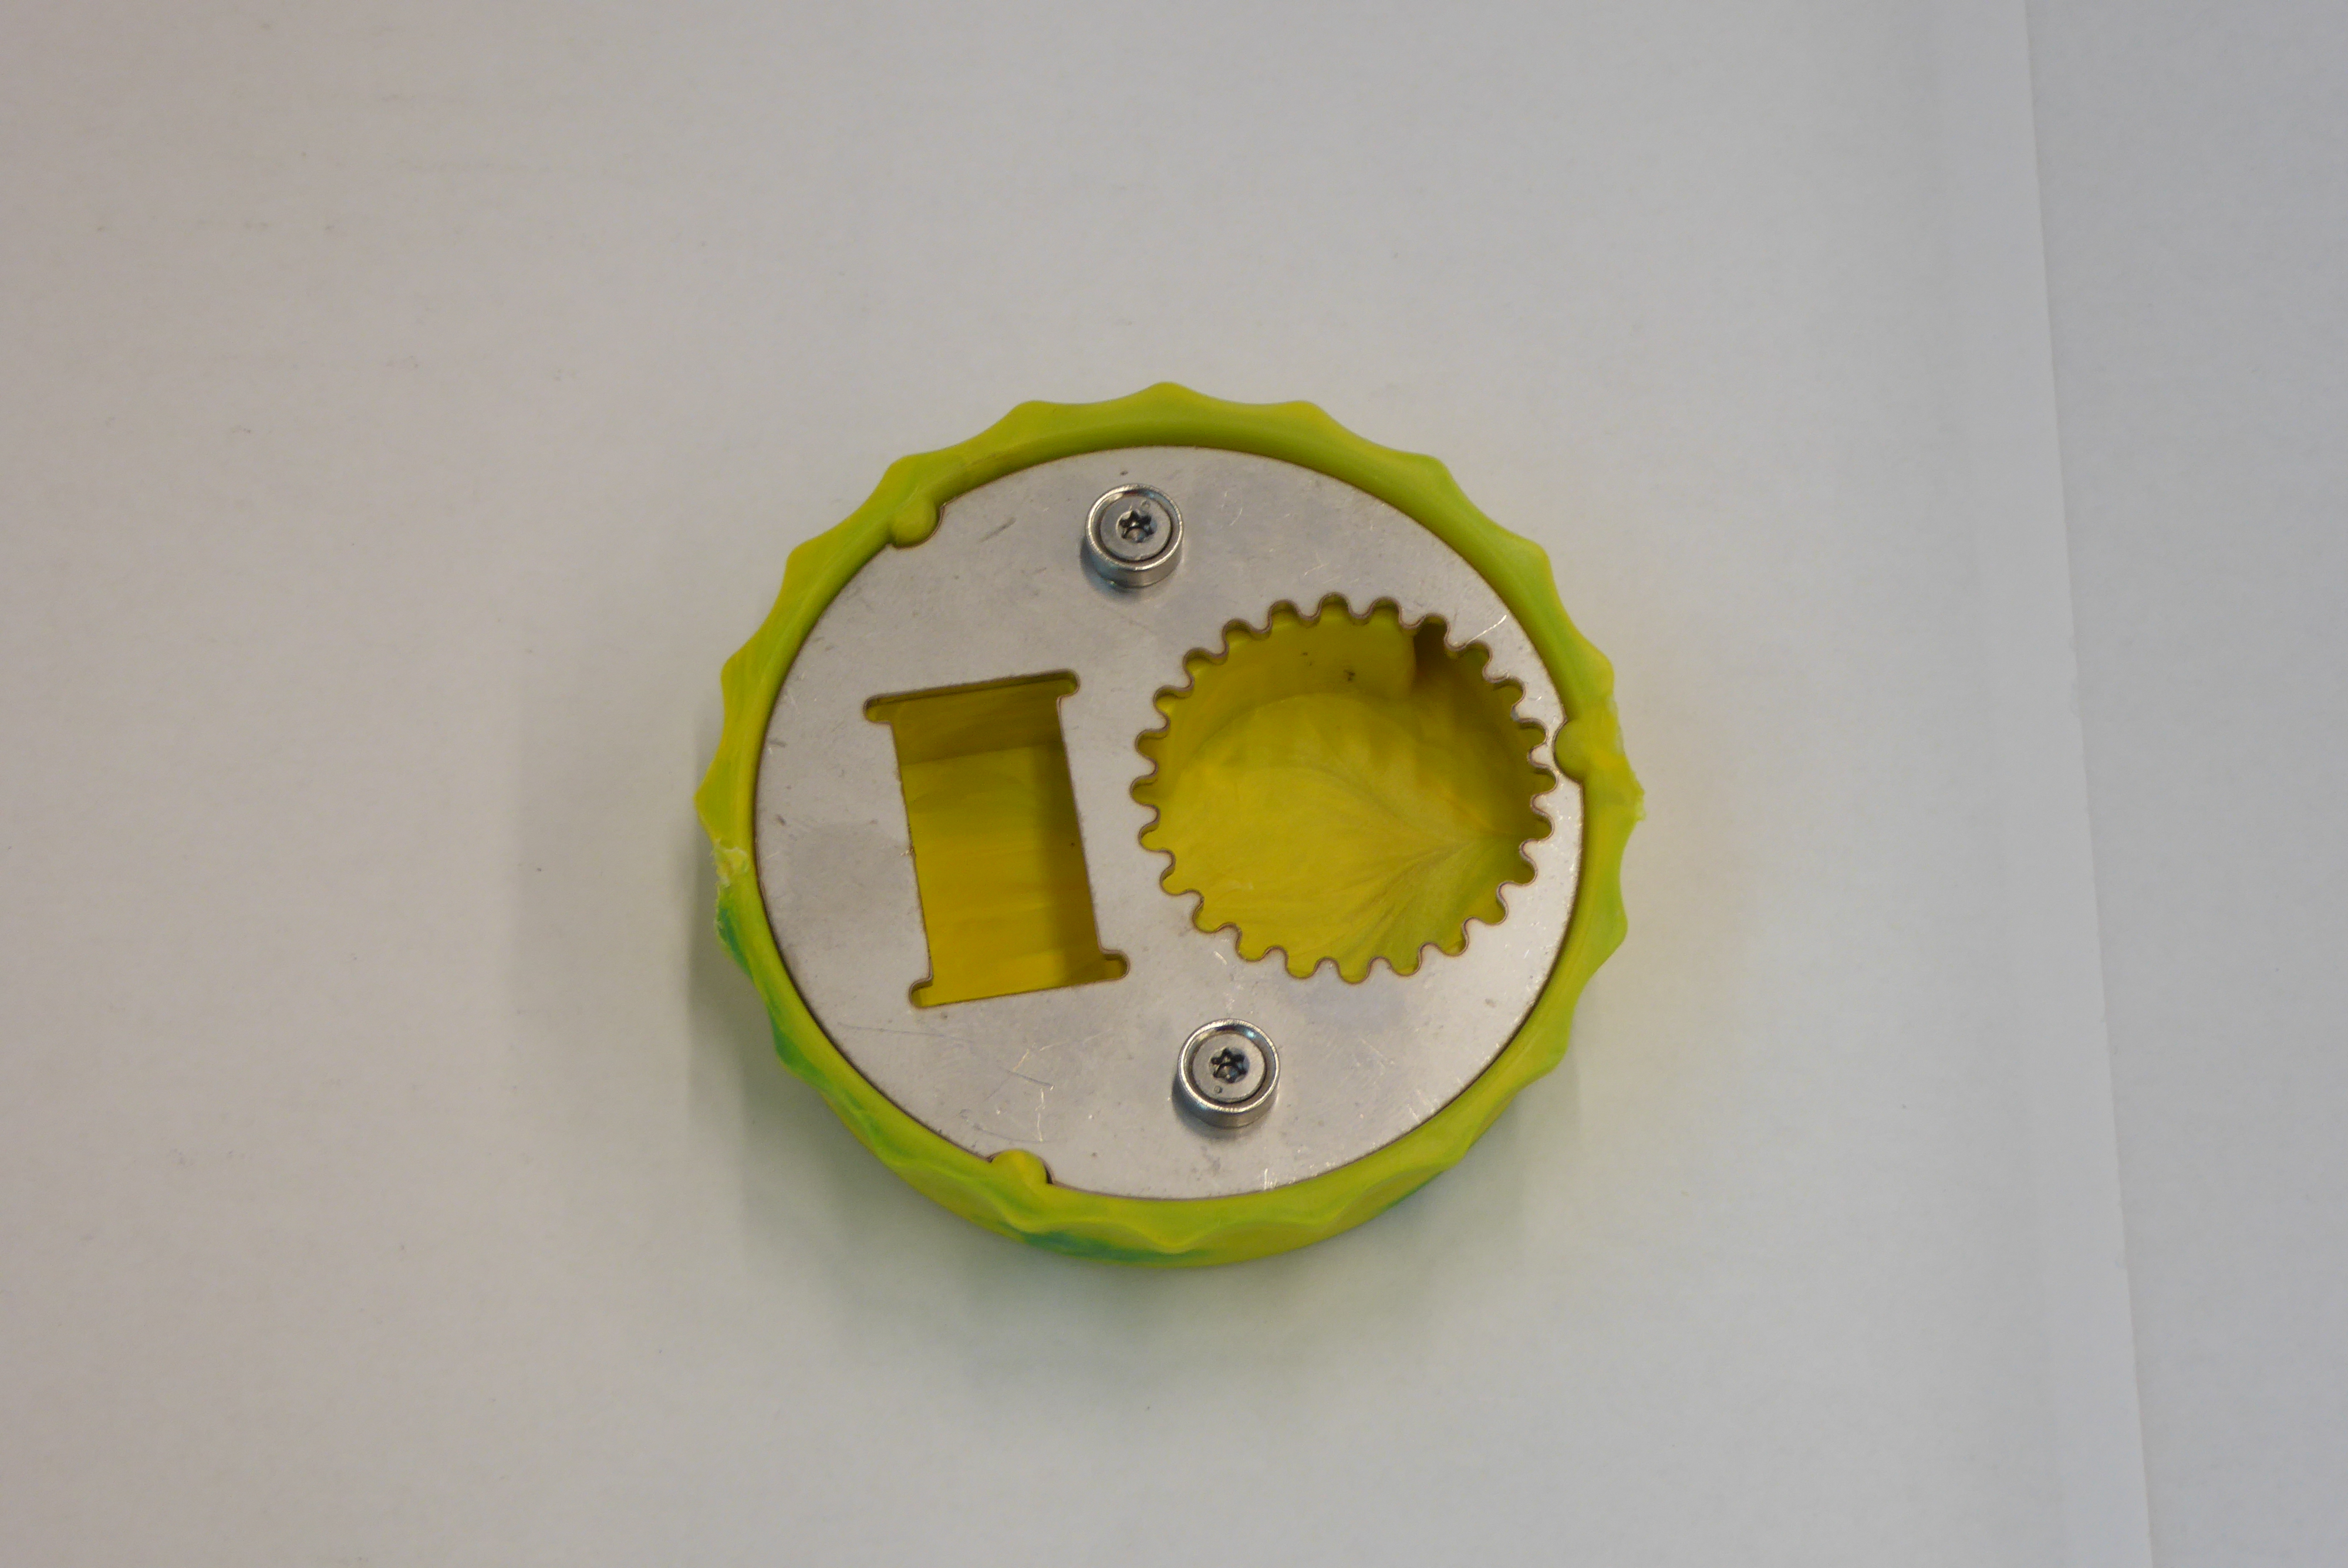
Label: Bottle Opener